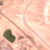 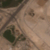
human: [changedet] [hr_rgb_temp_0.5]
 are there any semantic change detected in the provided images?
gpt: A new road appears in the desert.